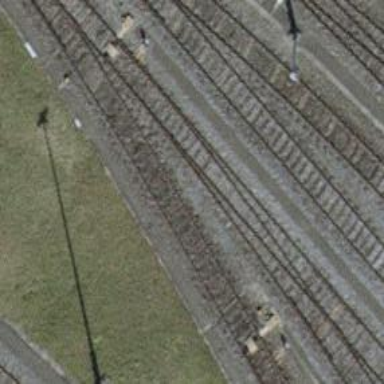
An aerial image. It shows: Single-track railway yard.